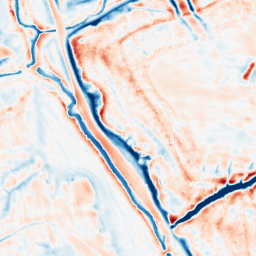
Category: edge_preserving
Decomposition family: bilateral
Decomposition parameters: d: 21
sigma_color: 100
sigma_space: 100
Upsampling method: linear_exact
Upsampling parameters: scale: 2
Upsampling scale: 2